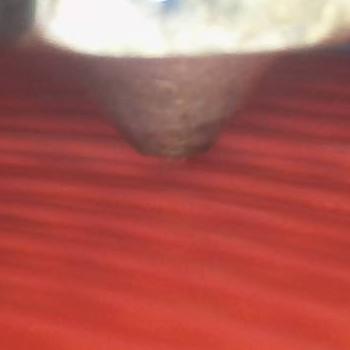
Flow rate: 118%